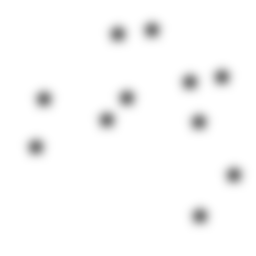
Squares: 0
Triangles: 0
Stars: 11
Total shapes: 11